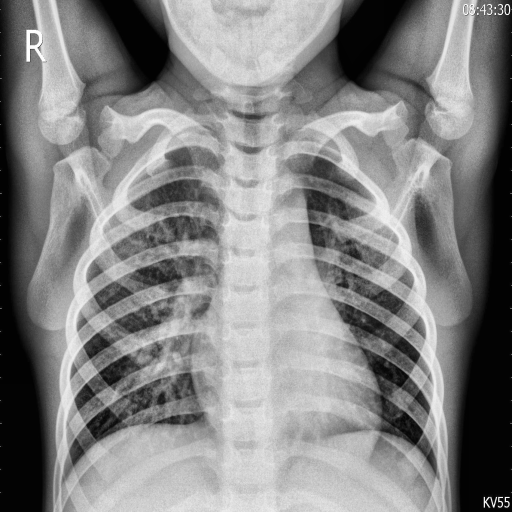
Finding: PNEUMONIA